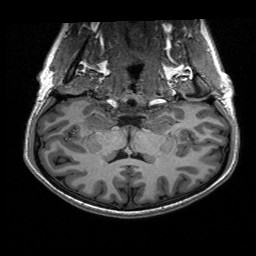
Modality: T1w
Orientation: sagittal
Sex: female
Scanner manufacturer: siemens
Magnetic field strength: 3 T
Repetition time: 2.3 s
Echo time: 0.00197 s